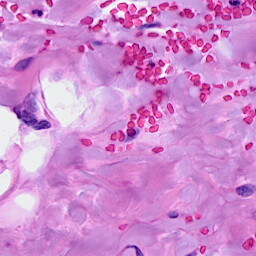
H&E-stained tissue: Breast